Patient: sex F, age 68
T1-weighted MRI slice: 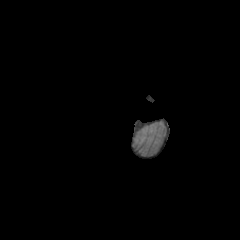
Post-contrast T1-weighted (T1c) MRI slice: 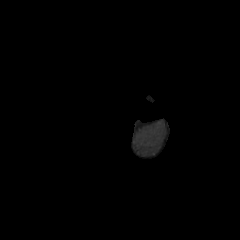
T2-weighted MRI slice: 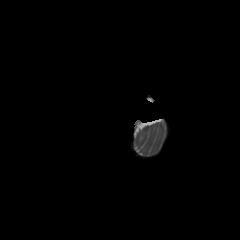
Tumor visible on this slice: no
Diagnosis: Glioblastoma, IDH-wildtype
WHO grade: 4